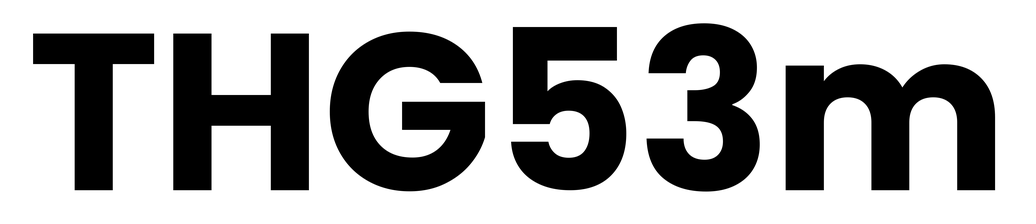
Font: Poppins-Bold